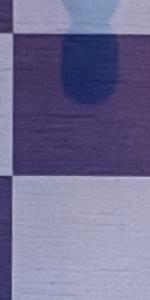
Label: Empty